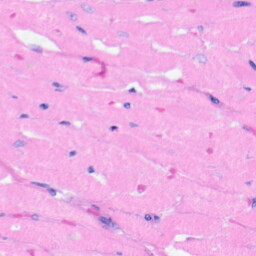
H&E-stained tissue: Heart